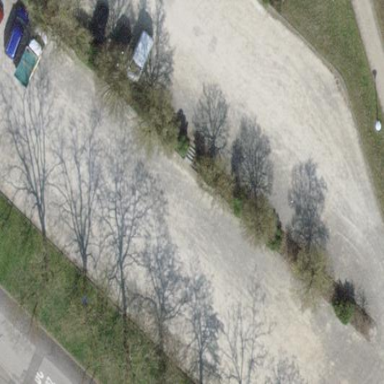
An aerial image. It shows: Parking area with surface.